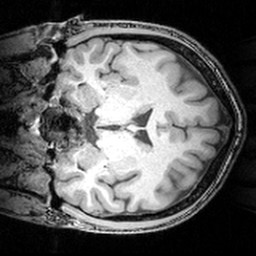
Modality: T1w
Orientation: coronal
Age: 23
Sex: male
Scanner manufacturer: siemens
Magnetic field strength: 3 T
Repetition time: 1.81 s
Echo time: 0.00351 s